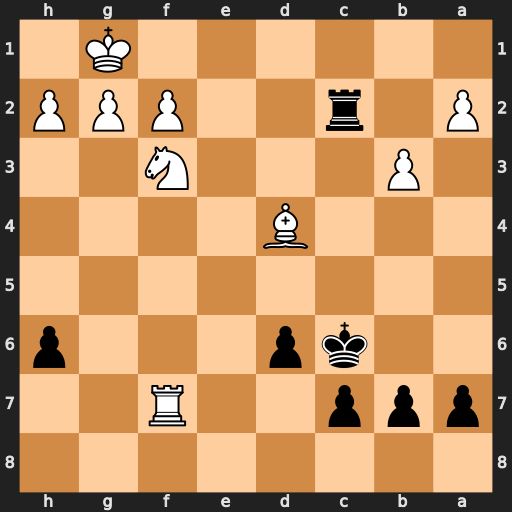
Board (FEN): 8/ppp2R2/2kp3p/8/3B4/1P3N2/P1r2PPP/6K1
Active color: b
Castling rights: -
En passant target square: -
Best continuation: Rc1+ Ne1 Rxe1#